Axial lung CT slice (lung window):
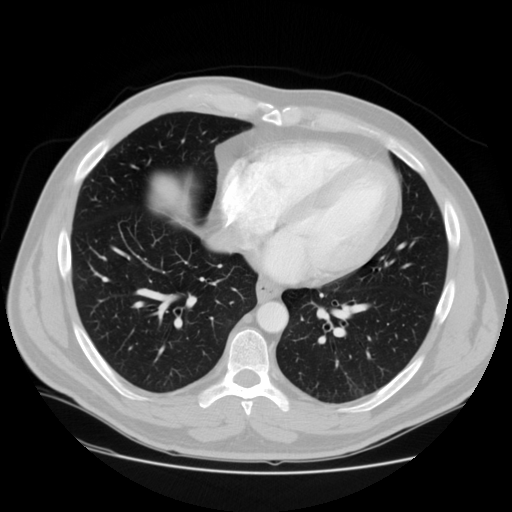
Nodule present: no